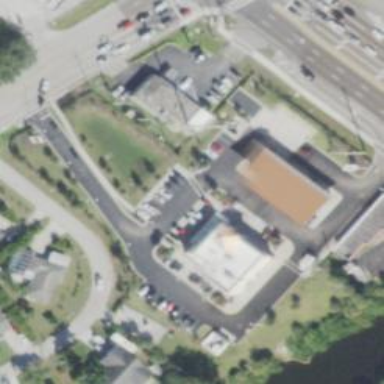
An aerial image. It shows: Convenience shop.